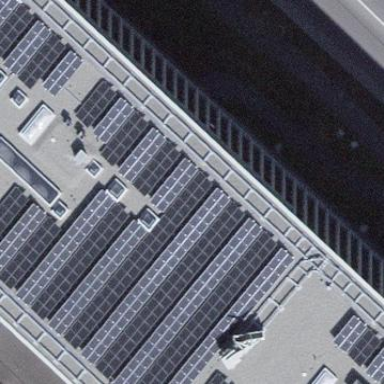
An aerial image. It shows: Solar power generator.